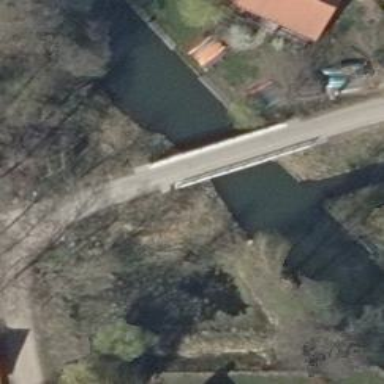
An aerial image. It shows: Bridge over asphalt living street.